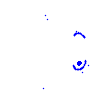
Particle: pion